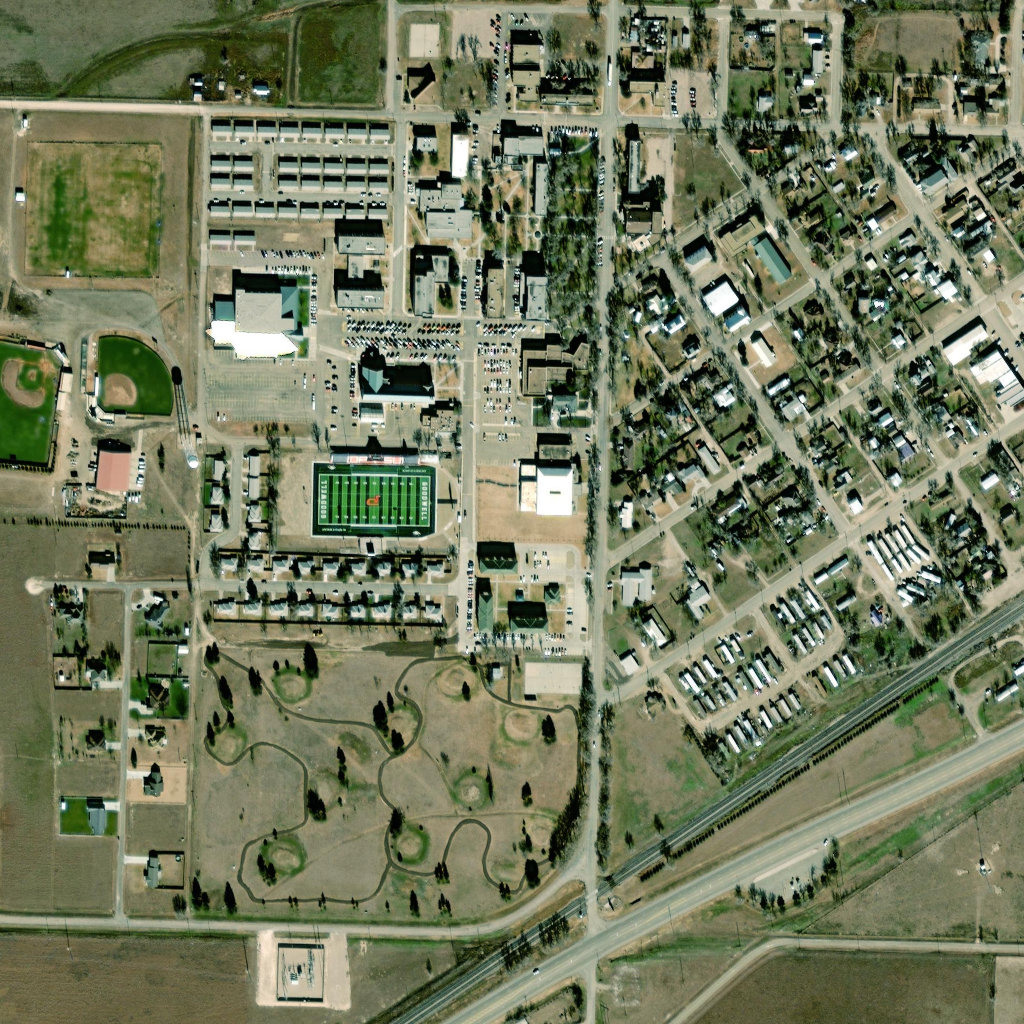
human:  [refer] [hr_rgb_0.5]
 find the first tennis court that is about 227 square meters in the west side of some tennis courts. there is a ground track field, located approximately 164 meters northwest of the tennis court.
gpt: <box>[[51, 65, 52, 67, 0]]</box>